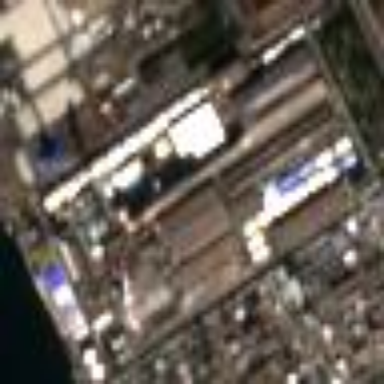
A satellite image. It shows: Industrial area mainly used for chemical purposes.